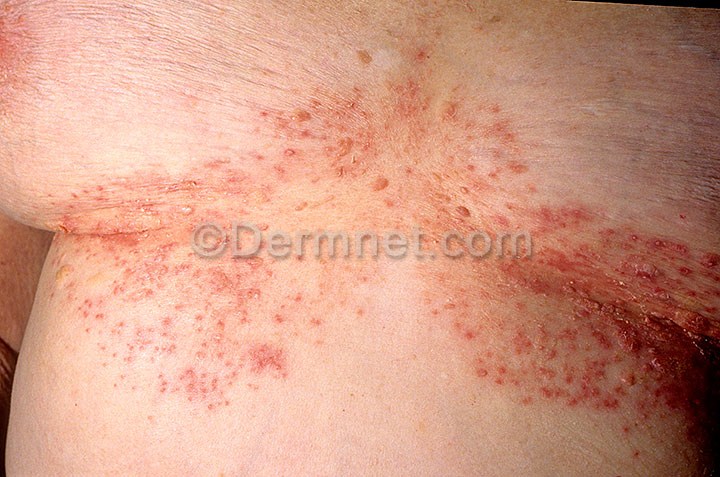
Disease: Tinea Ringworm Candidiasis and other Fungal Infections